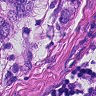
Metastatic tissue present: yes